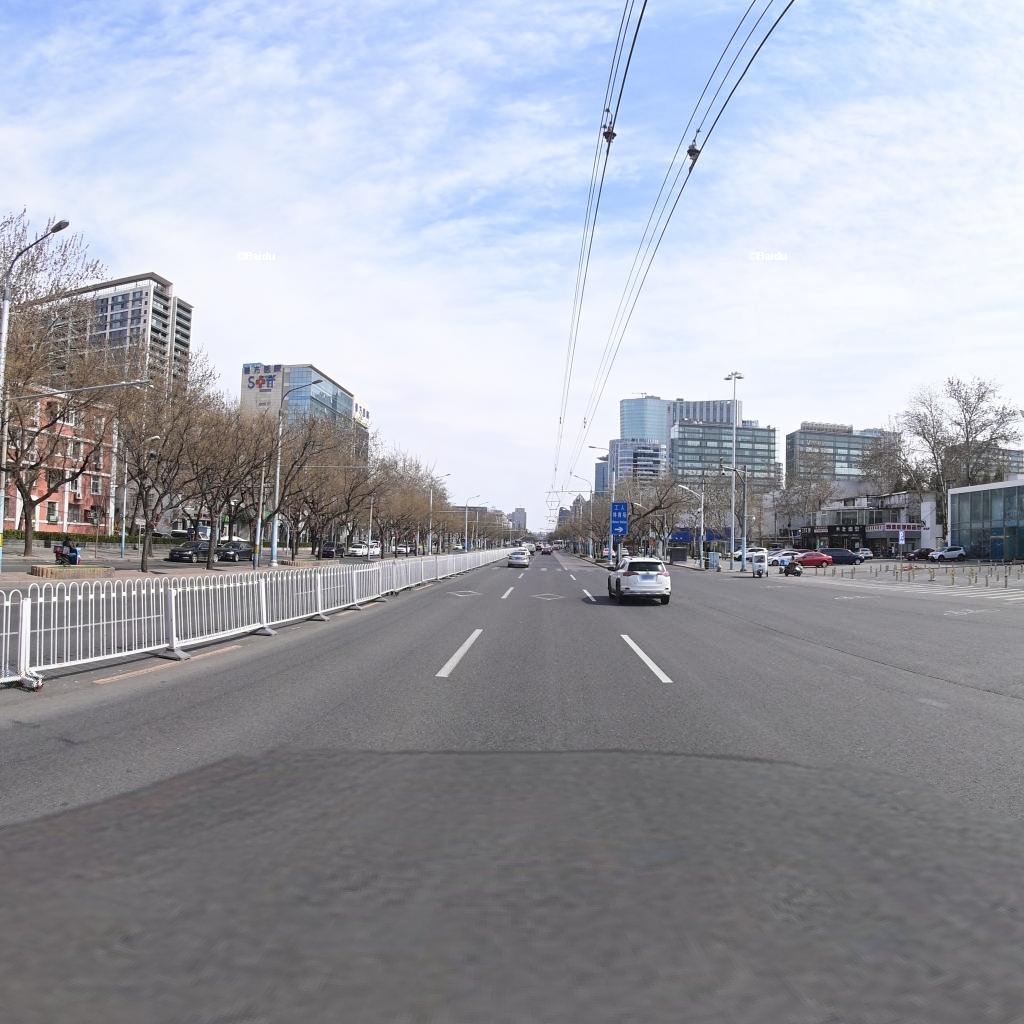
Region: Chaoyang
Road damage annotations: manhole cover, manhole cover, longitudinal crack